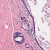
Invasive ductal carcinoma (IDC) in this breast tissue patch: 0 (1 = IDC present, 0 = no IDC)